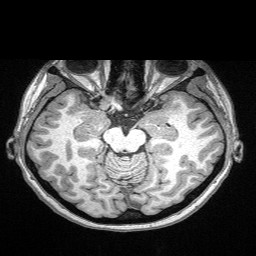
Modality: T1w
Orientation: coronal
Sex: female